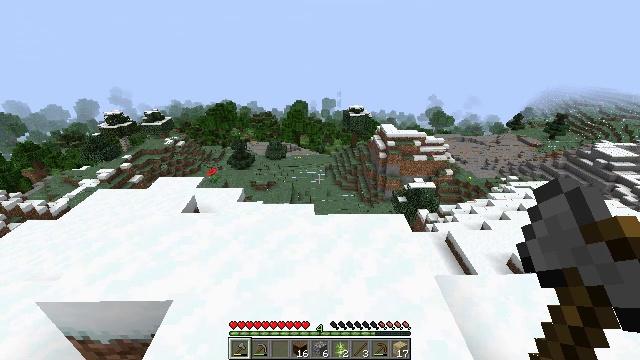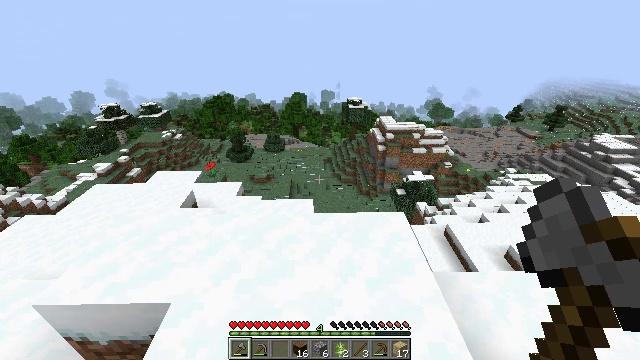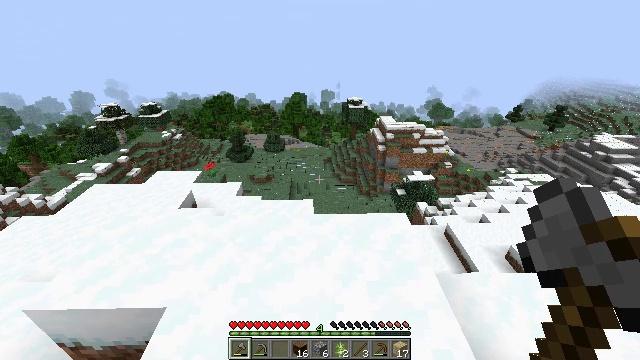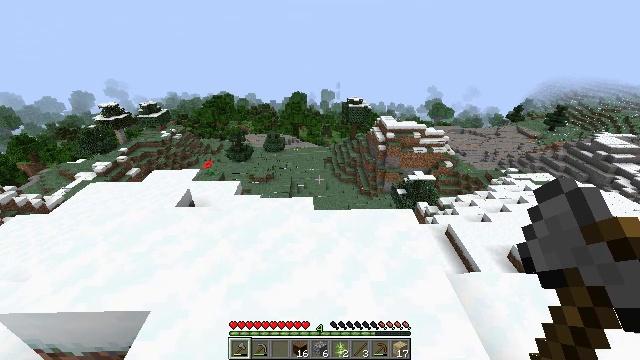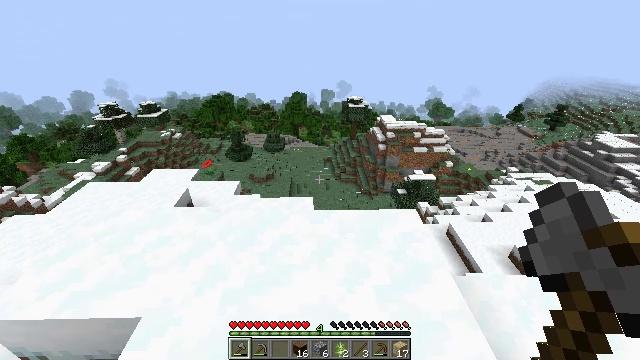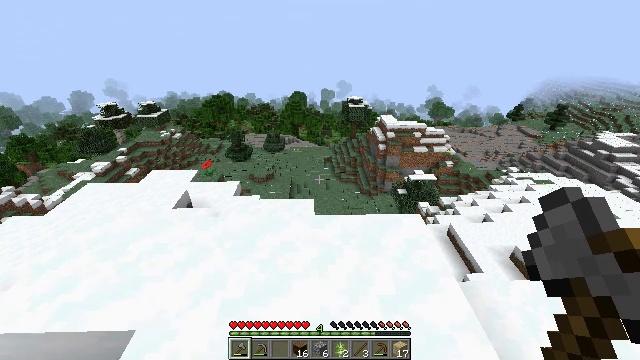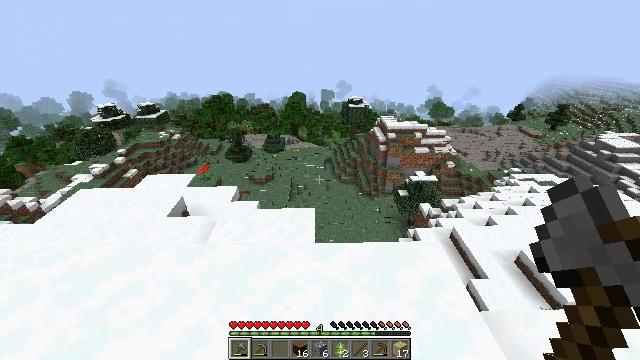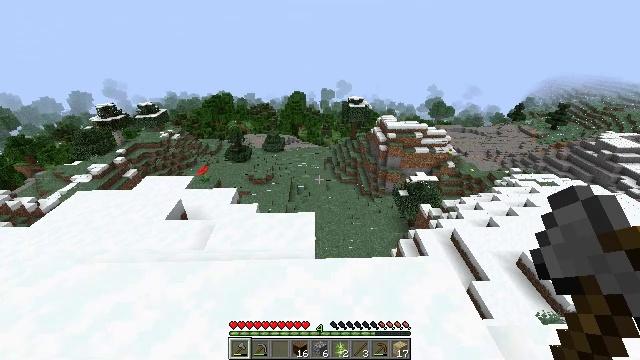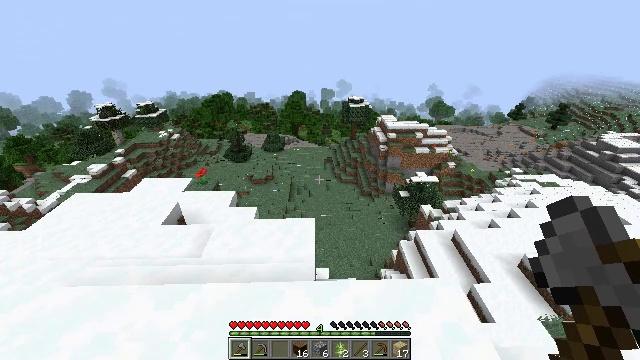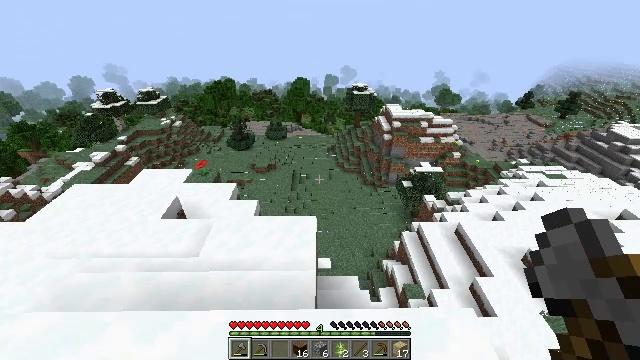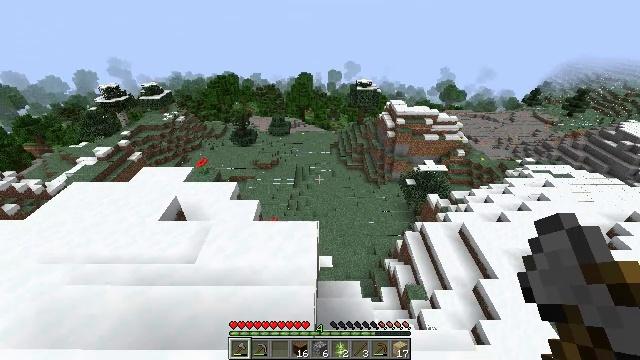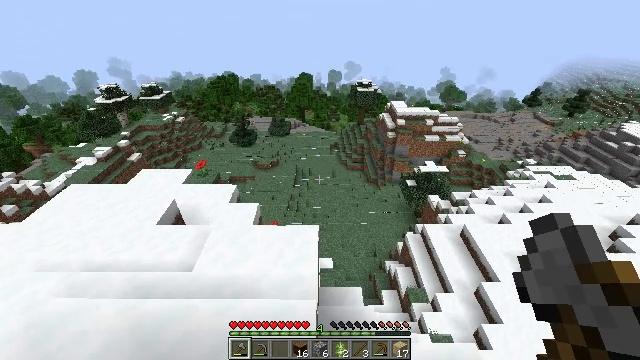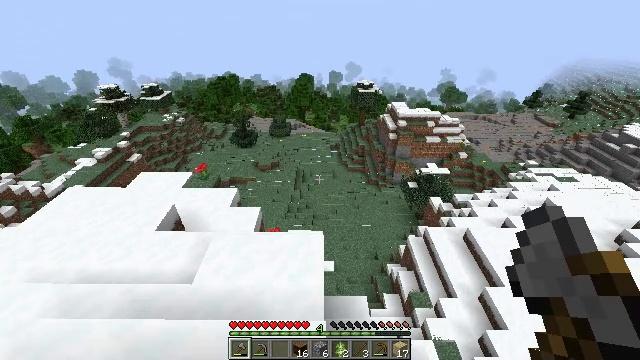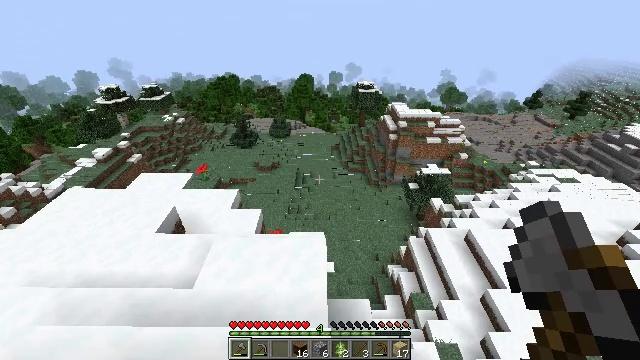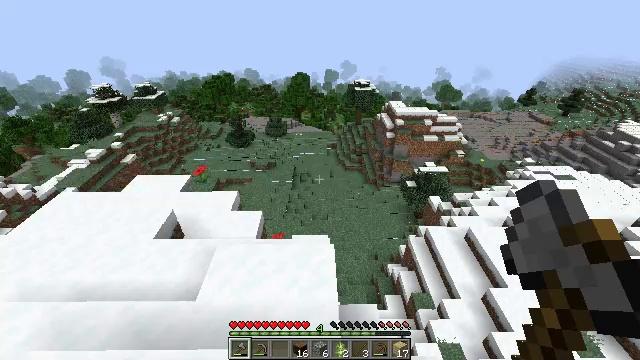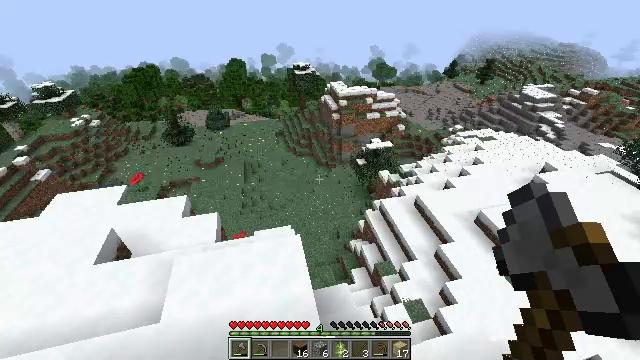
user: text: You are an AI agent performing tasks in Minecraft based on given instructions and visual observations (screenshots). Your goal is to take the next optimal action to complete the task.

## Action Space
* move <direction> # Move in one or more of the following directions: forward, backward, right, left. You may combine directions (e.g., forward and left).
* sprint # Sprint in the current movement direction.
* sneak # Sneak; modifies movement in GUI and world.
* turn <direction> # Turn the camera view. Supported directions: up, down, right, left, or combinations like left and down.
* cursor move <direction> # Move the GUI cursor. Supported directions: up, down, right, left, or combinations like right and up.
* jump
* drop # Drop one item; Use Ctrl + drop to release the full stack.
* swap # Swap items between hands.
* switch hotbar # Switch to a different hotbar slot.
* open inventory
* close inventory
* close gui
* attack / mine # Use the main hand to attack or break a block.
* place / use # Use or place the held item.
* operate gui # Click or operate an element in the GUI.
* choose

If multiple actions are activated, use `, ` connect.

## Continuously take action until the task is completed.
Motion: motion action
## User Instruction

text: Pick up the poppy from the field.
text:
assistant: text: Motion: move forward, turn down
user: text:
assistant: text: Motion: move forward
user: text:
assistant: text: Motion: move forward
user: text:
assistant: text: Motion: move forward
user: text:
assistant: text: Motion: move forward
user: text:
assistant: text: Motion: move forward
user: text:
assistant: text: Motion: move forward
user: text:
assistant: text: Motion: move forward
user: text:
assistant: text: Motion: move forward, turn down
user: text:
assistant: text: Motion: move forward
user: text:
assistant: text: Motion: move forward and move left
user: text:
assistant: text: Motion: move forward and move left
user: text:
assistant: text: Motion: move forward and move left
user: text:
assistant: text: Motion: move forward and move left, turn right
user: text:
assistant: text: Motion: move forward, turn right and down
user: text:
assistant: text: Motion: turn right and down
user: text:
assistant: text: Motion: no_op
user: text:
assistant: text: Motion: no_op
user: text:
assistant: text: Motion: no_op
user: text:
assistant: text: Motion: turn left and up
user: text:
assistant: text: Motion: move forward, turn left and up
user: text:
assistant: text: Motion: move forward, turn left
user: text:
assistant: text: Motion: move forward
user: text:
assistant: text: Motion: move forward, turn left and down
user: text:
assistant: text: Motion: move forward, turn left and down
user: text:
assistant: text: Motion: move forward, turn left and down
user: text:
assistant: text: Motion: move forward, turn down
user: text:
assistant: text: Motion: move forward, turn right and down
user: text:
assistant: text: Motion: move forward, turn down
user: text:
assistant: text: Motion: move forward